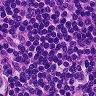
Metastatic tissue present: yes